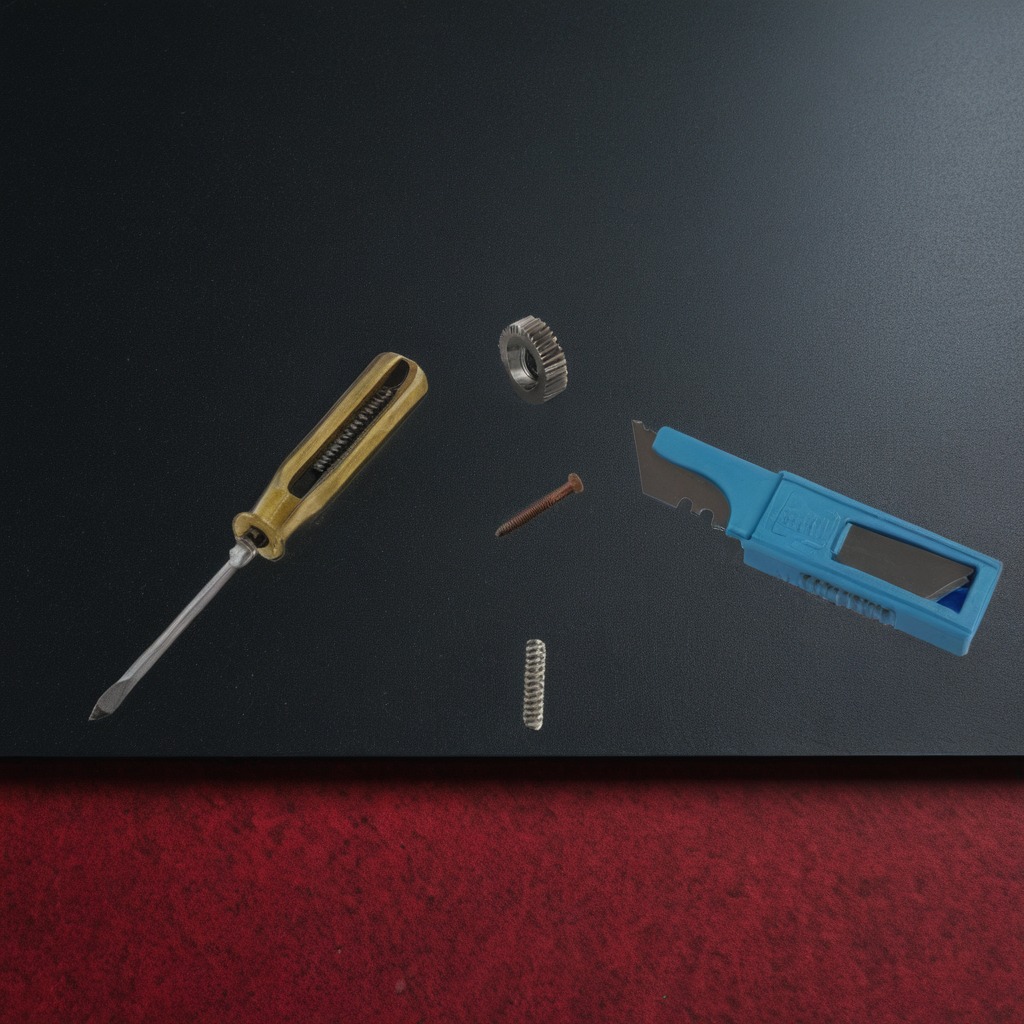
A steel gear with teeth, a utility knife, a metal machine screw, a coiled metal spring, and a screwdriver are lying on a clean granite tabletop covered with a red rubber mat inside a workshop at night.